Question: I came across this question which has me confused.
The code for this is :
'''
struct B1 { B1(){std::cout << "B1
";} };
struct V1 : public B1 { V1(){std::cout << "V1
";} };
struct D1 : virtual public V1 {D1(){std::cout << "D1
";} };
struct B2 {B2(){std::cout << "B2
";} };
struct B3 {B3(){std::cout << "B3
";} };
struct V2 : public B1, public B2 {V2(){std::cout << "V2
";} };
struct D2 : public B3, virtual public V2 {D2(){std::cout << "D2
";} };
struct X : public D1, public D2 { };
'''
Question : What is the order of construction of X ?
Here is a diagram that i constructed with the aim of simplifying it

First I would like to answer this question with the fact considering there is no virtual inheritance. The keyword 'virtual' is replaced by 'public' I would get
'''
B1,V1,D1, [B3,B1,B2,V2,D2] , X
'''
However I am not sure how I would approach this question when virtual inheritance comes along. The code as it is mentioned. I read that it is solved exactly the same except that <URL> are given precedence. Which are the virtual bases here ? Any suggestions on how to tackle such a problem ?
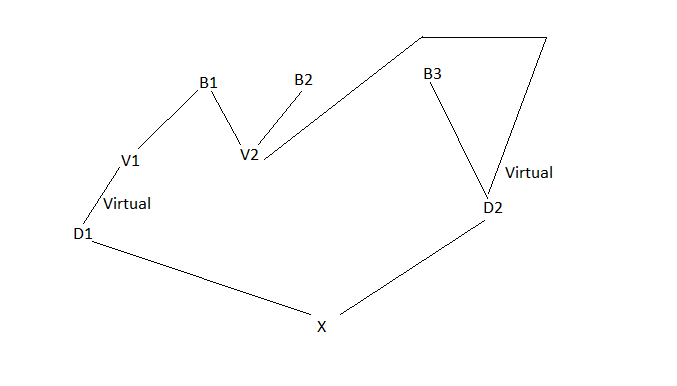
Answer: Here's the rule (SS12.6.2 [class.base.init]/p11):
> In a non-delegating constructor, initialization proceeds in the
following order:- - - -
So, if V1 and V2 are virtual bases, then the construction goes V1 -> V2 -> D1 -> D2 -> X's compound statement. V1's constructor will construct a B1 first, then execute its body. V2's constructor will construct a B1 and a B2, then execute its body. D2's constructor will construct a B3 before executing its body. (Because neither D1 nor D2 is the most derived class, their constructors don't construct the virtual bases V1 or V2.) Hence the overall printout order is B1 -> V1 -> B1 -> B2 -> V2 -> D1 -> B3 -> D2 -> X.
If V1 and V2 aren't virtual bases, then X's constructions is simply D1 -> D2 -> X. D1 has a single direct base V1, V1 has a single direct base B1, so you get B1 -> V1 -> D1 for the first part. Similarly, you construct B3 -> B1 -> B2 -> V2 -> D2 for the second part, so the overall order is B1 -> V1 -> D1 -> B3 -> B1 -> B2 -> V2 -> D2 -> X.